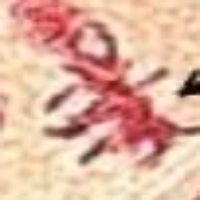
Label: metaphase